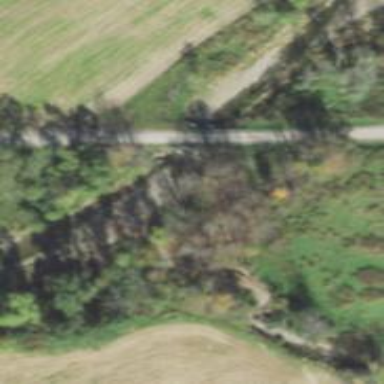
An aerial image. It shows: Residential road with bridge.